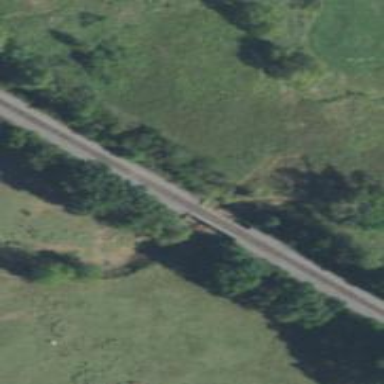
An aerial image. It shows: Bridge over railway line.